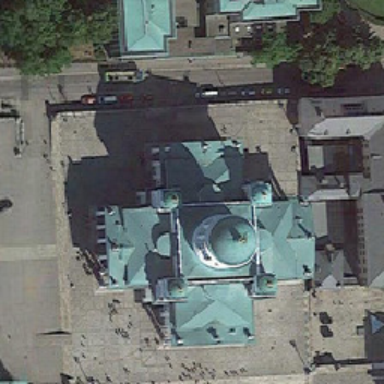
Cruciform church with two round green roofs stands along the street which is a prorogon building .